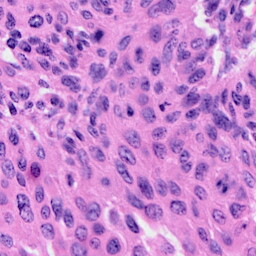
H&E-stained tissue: Cervix